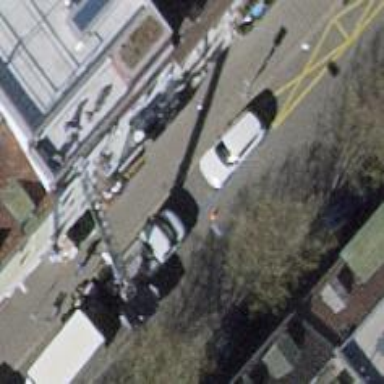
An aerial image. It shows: Parking lane area.